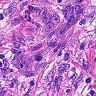
Metastatic tissue present: yes